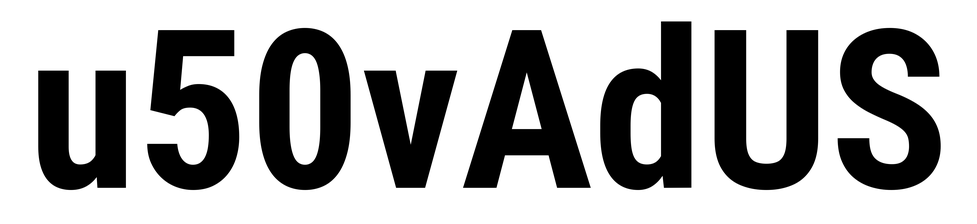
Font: Roboto_Condensed_Bold